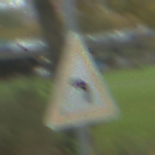
Verkehrszeichen: KurveLinks
Umgebung: Outdoor, Urban
Tageszeit: MorningAfternoon
Wetter: PartlyCloudy
Licht: Natural
Jahreszeit: NotSpecified
Kontrast: LowContrast